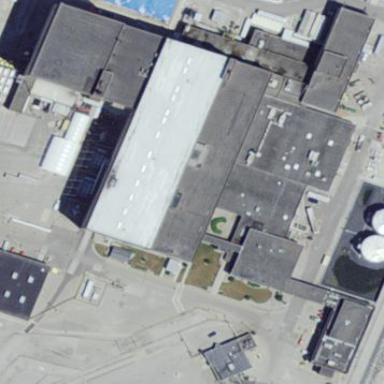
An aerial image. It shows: Nuclear power generator.